Question: I am trying to somehow replicate the range bar chart <URL>.

I've found <URL> but I don't fully grasp the code.
What I have is a series of task (sometimes accomplished in different periods).
'''
let d = [("task1", DateTime.Parse("11/01/2014 08:30"), DateTime.Parse("12/01/2014 10:30"));
("task2", DateTime.Parse("15/01/2014 09:30"), DateTime.Parse("16/01/2014 10:30"));
("task3", DateTime.Parse("11/01/2014 08:30"), DateTime.Parse("16/01/2014 10:30"))]
let chart = d |> FSharp.Charting.Chart.RangeBar
chart.ShowChart()
'''
I am struggling to understand the logic of the API.
---
I have also tried:
'''
let chart = new Windows.Forms.DataVisualization.Charting.Chart(Dock = DockStyle.Fill)
let area = new ChartArea("Main")
chart.ChartAreas.Add(area)
let mainForm = new Form(Visible = true, TopMost = true, Width = 700, Height = 500)
mainForm.Controls.Add(chart)
let seriesColumns = new Series("NameOfTheSerie")
seriesColumns.ChartType <- SeriesChartType.RangeBar
type SupportToChart(serieVals: Series) =
member this.addPointXY(lbl, [<ParamArray>] yVals: Object[]) =
serieVals.Points.AddXY(lbl, yVals) |> ignore
let supporter = SupportToChart(seriesColumns)
supporter.addPointXY("AAA", DateTime.Parse("11/01/2014 08:30"), DateTime.Parse("12/01/2014 10:30") )
'''
which results in
> System.ArgumentOutOfRangeException: You can only set 1 Y values for
this data point.
Has something changed in the API since then?
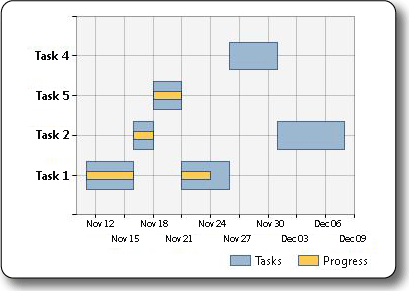
Answer: The trick is initializing the Series with
'''
let serie = new Series("Range", yValues)
'''
where 'yValues' defines the max number of "Y-values".